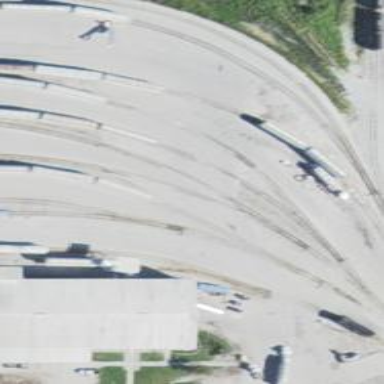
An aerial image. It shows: Rail spur service.